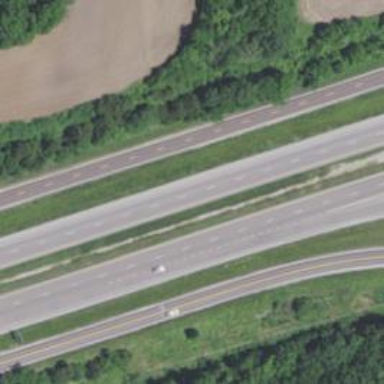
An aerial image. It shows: Motorway junction.